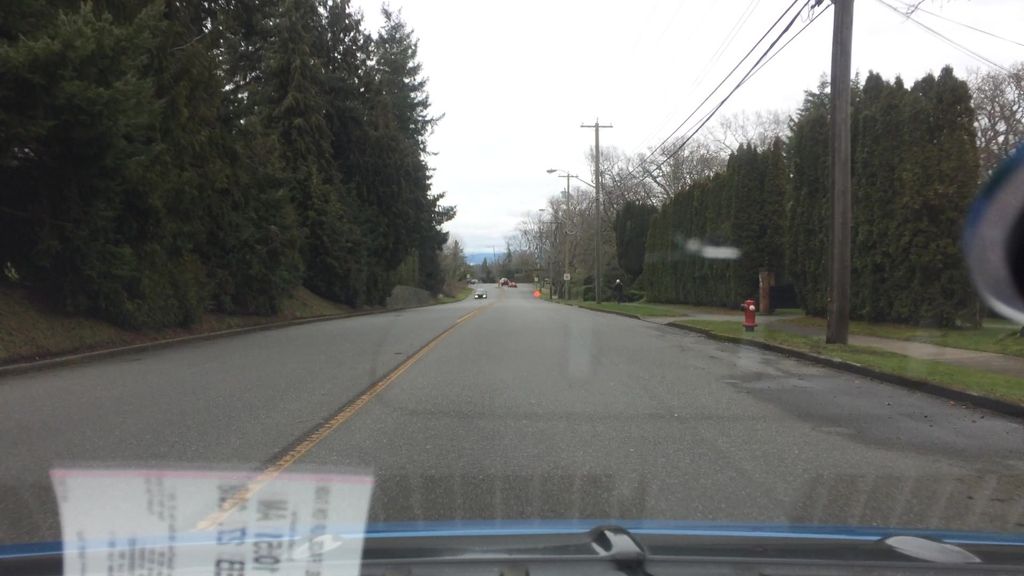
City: victoria